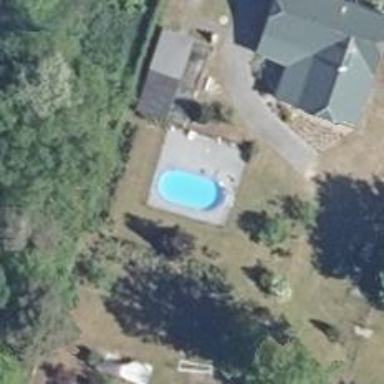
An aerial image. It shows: Swimming pool located in leisure land.